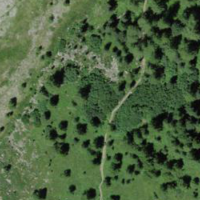
EUNIS habitat code: 31
Species observed at this site:
Dactylorhiza viridis
Adenostyles alliariae